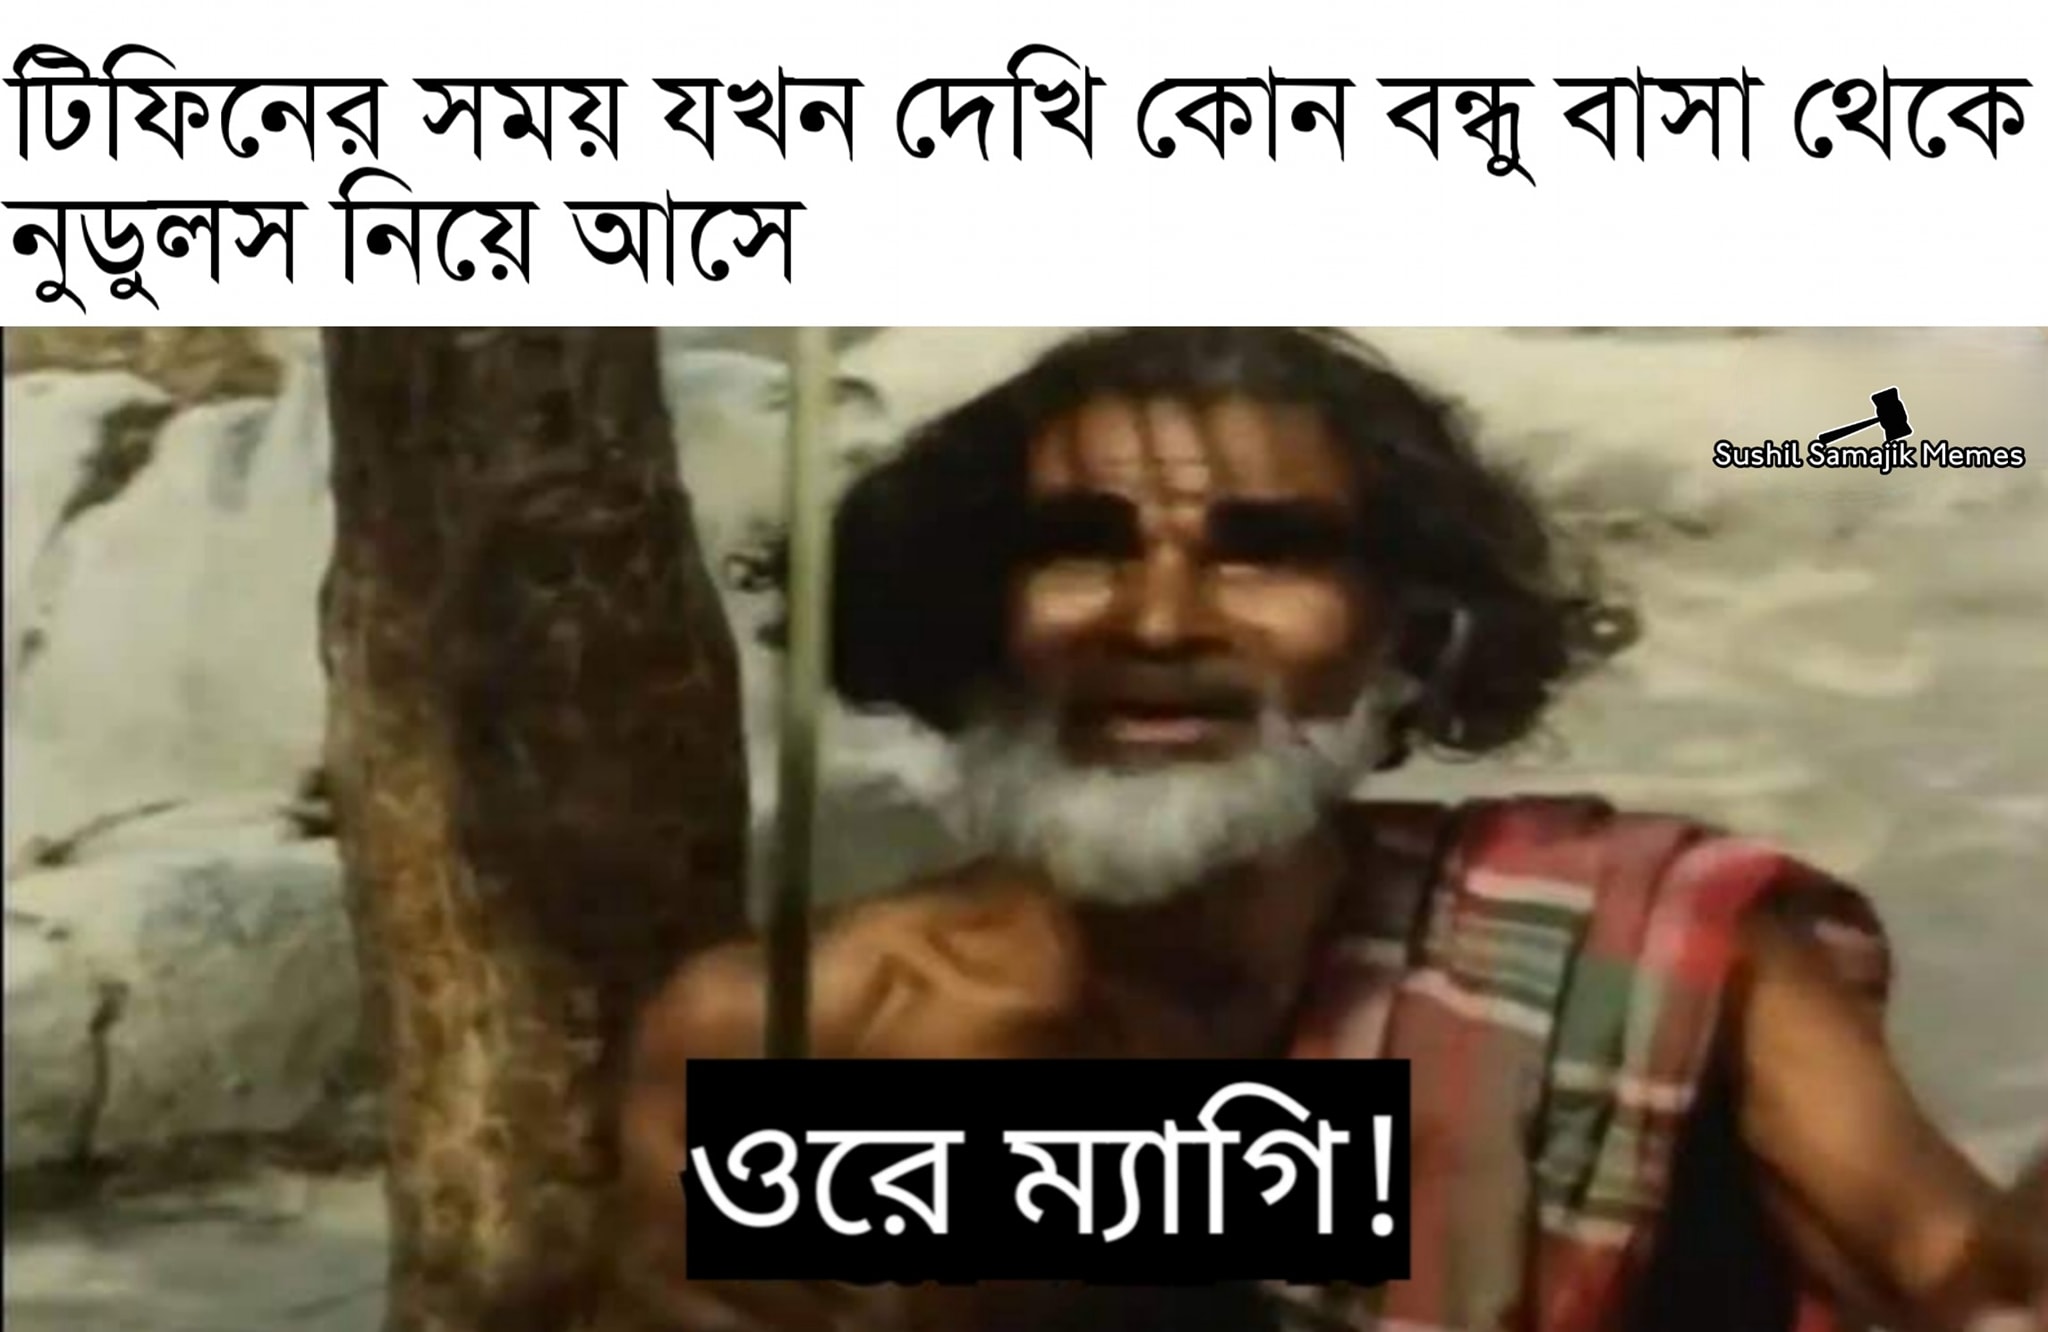
Caption: টিফিনের সময় যখন দেখি কোন বন্ধু  বাসা থেকে নুডুলস নিয়ে আসে     ওরে ম্যাগি
Label: non-hate